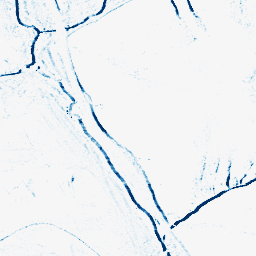
Category: morphological
Decomposition family: morphological_rect
Decomposition parameters: operation: closing
width: 5
height: 3
Upsampling method: bspline
Upsampling parameters: scale: 2
Upsampling scale: 2